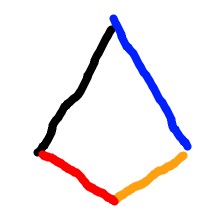
Shape: kite